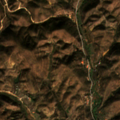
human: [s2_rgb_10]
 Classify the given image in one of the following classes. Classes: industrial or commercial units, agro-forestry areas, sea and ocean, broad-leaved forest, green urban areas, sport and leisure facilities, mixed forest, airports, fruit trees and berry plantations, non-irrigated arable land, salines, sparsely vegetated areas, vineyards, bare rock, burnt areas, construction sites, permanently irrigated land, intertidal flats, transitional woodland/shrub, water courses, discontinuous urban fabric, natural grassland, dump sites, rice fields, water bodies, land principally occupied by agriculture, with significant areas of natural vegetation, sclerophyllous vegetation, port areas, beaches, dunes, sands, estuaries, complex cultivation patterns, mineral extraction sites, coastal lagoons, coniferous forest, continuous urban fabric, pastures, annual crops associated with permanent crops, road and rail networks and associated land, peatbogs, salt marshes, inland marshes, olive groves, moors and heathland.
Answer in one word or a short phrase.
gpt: complex cultivation patterns, land principally occupied by agriculture, with significant areas of natural vegetation, sclerophyllous vegetation, transitional woodland/shrub